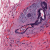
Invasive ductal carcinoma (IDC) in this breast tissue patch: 0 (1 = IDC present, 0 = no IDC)